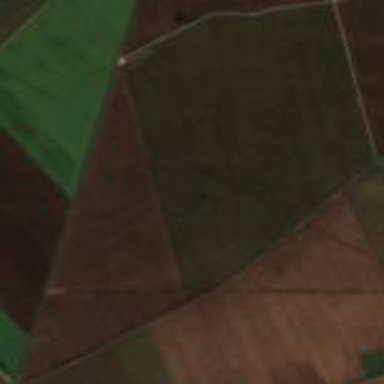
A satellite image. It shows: Picturesque farmland scene.